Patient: sex M, age 63
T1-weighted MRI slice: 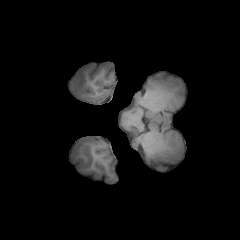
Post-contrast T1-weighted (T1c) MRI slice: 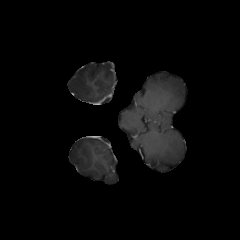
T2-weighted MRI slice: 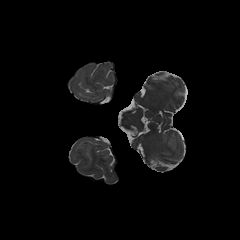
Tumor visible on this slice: no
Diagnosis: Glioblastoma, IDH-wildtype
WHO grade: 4